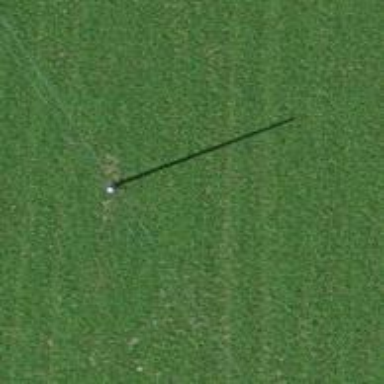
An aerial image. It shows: Power pole.